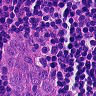
Metastatic tissue present: yes